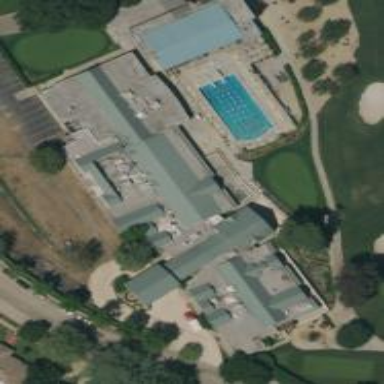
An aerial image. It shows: Clubhouse for golf located within building.